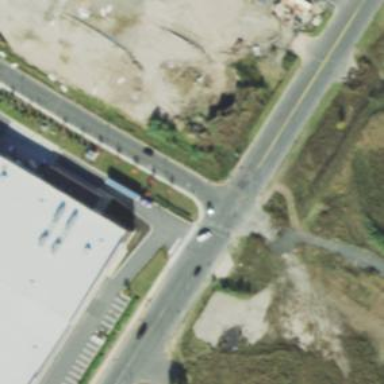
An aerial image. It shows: Tertiary_link road with asphalt surface.